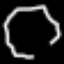
Label: octagon